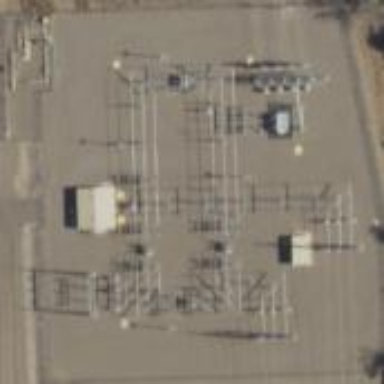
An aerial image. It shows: Power substation surrounded by fence.